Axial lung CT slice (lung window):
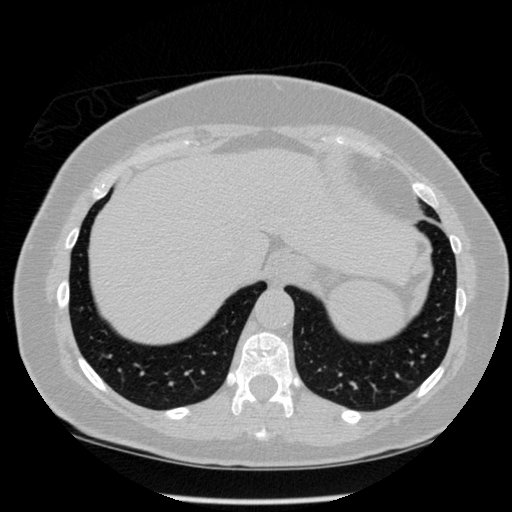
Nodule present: no